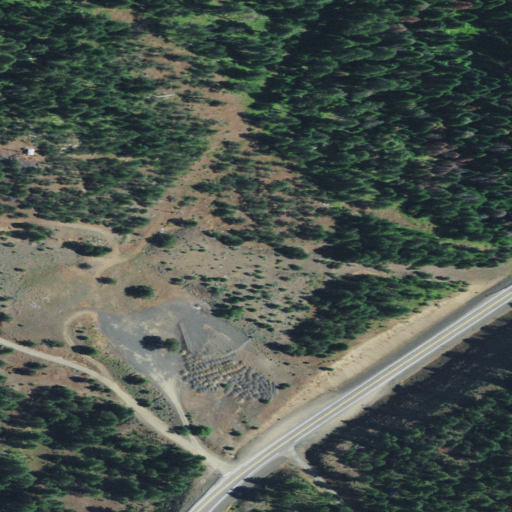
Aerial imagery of gap in Oregon named Long Creek Mountain Summit containing evergreen forest, shrub, open development, low intensity development, and medium intensity development